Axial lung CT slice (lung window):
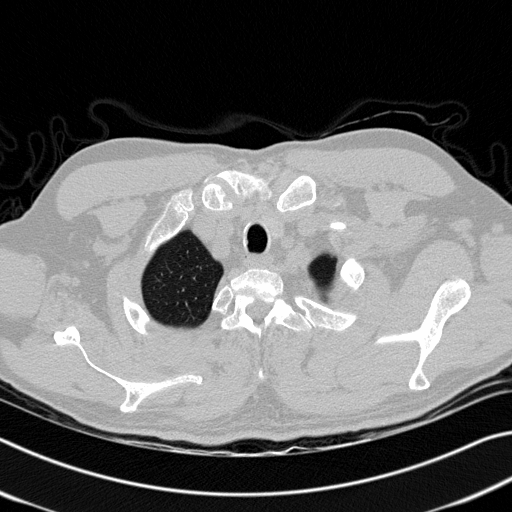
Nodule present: no